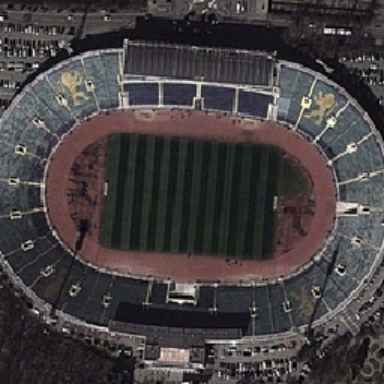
There is a playground in the gym .